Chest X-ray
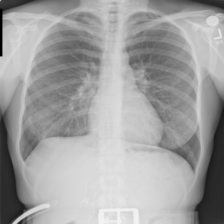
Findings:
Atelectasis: negative
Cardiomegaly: negative
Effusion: negative
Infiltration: negative
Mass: negative
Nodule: negative
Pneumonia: negative
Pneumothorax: negative
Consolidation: negative
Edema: negative
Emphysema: negative
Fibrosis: negative
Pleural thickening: negative
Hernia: negative